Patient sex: F
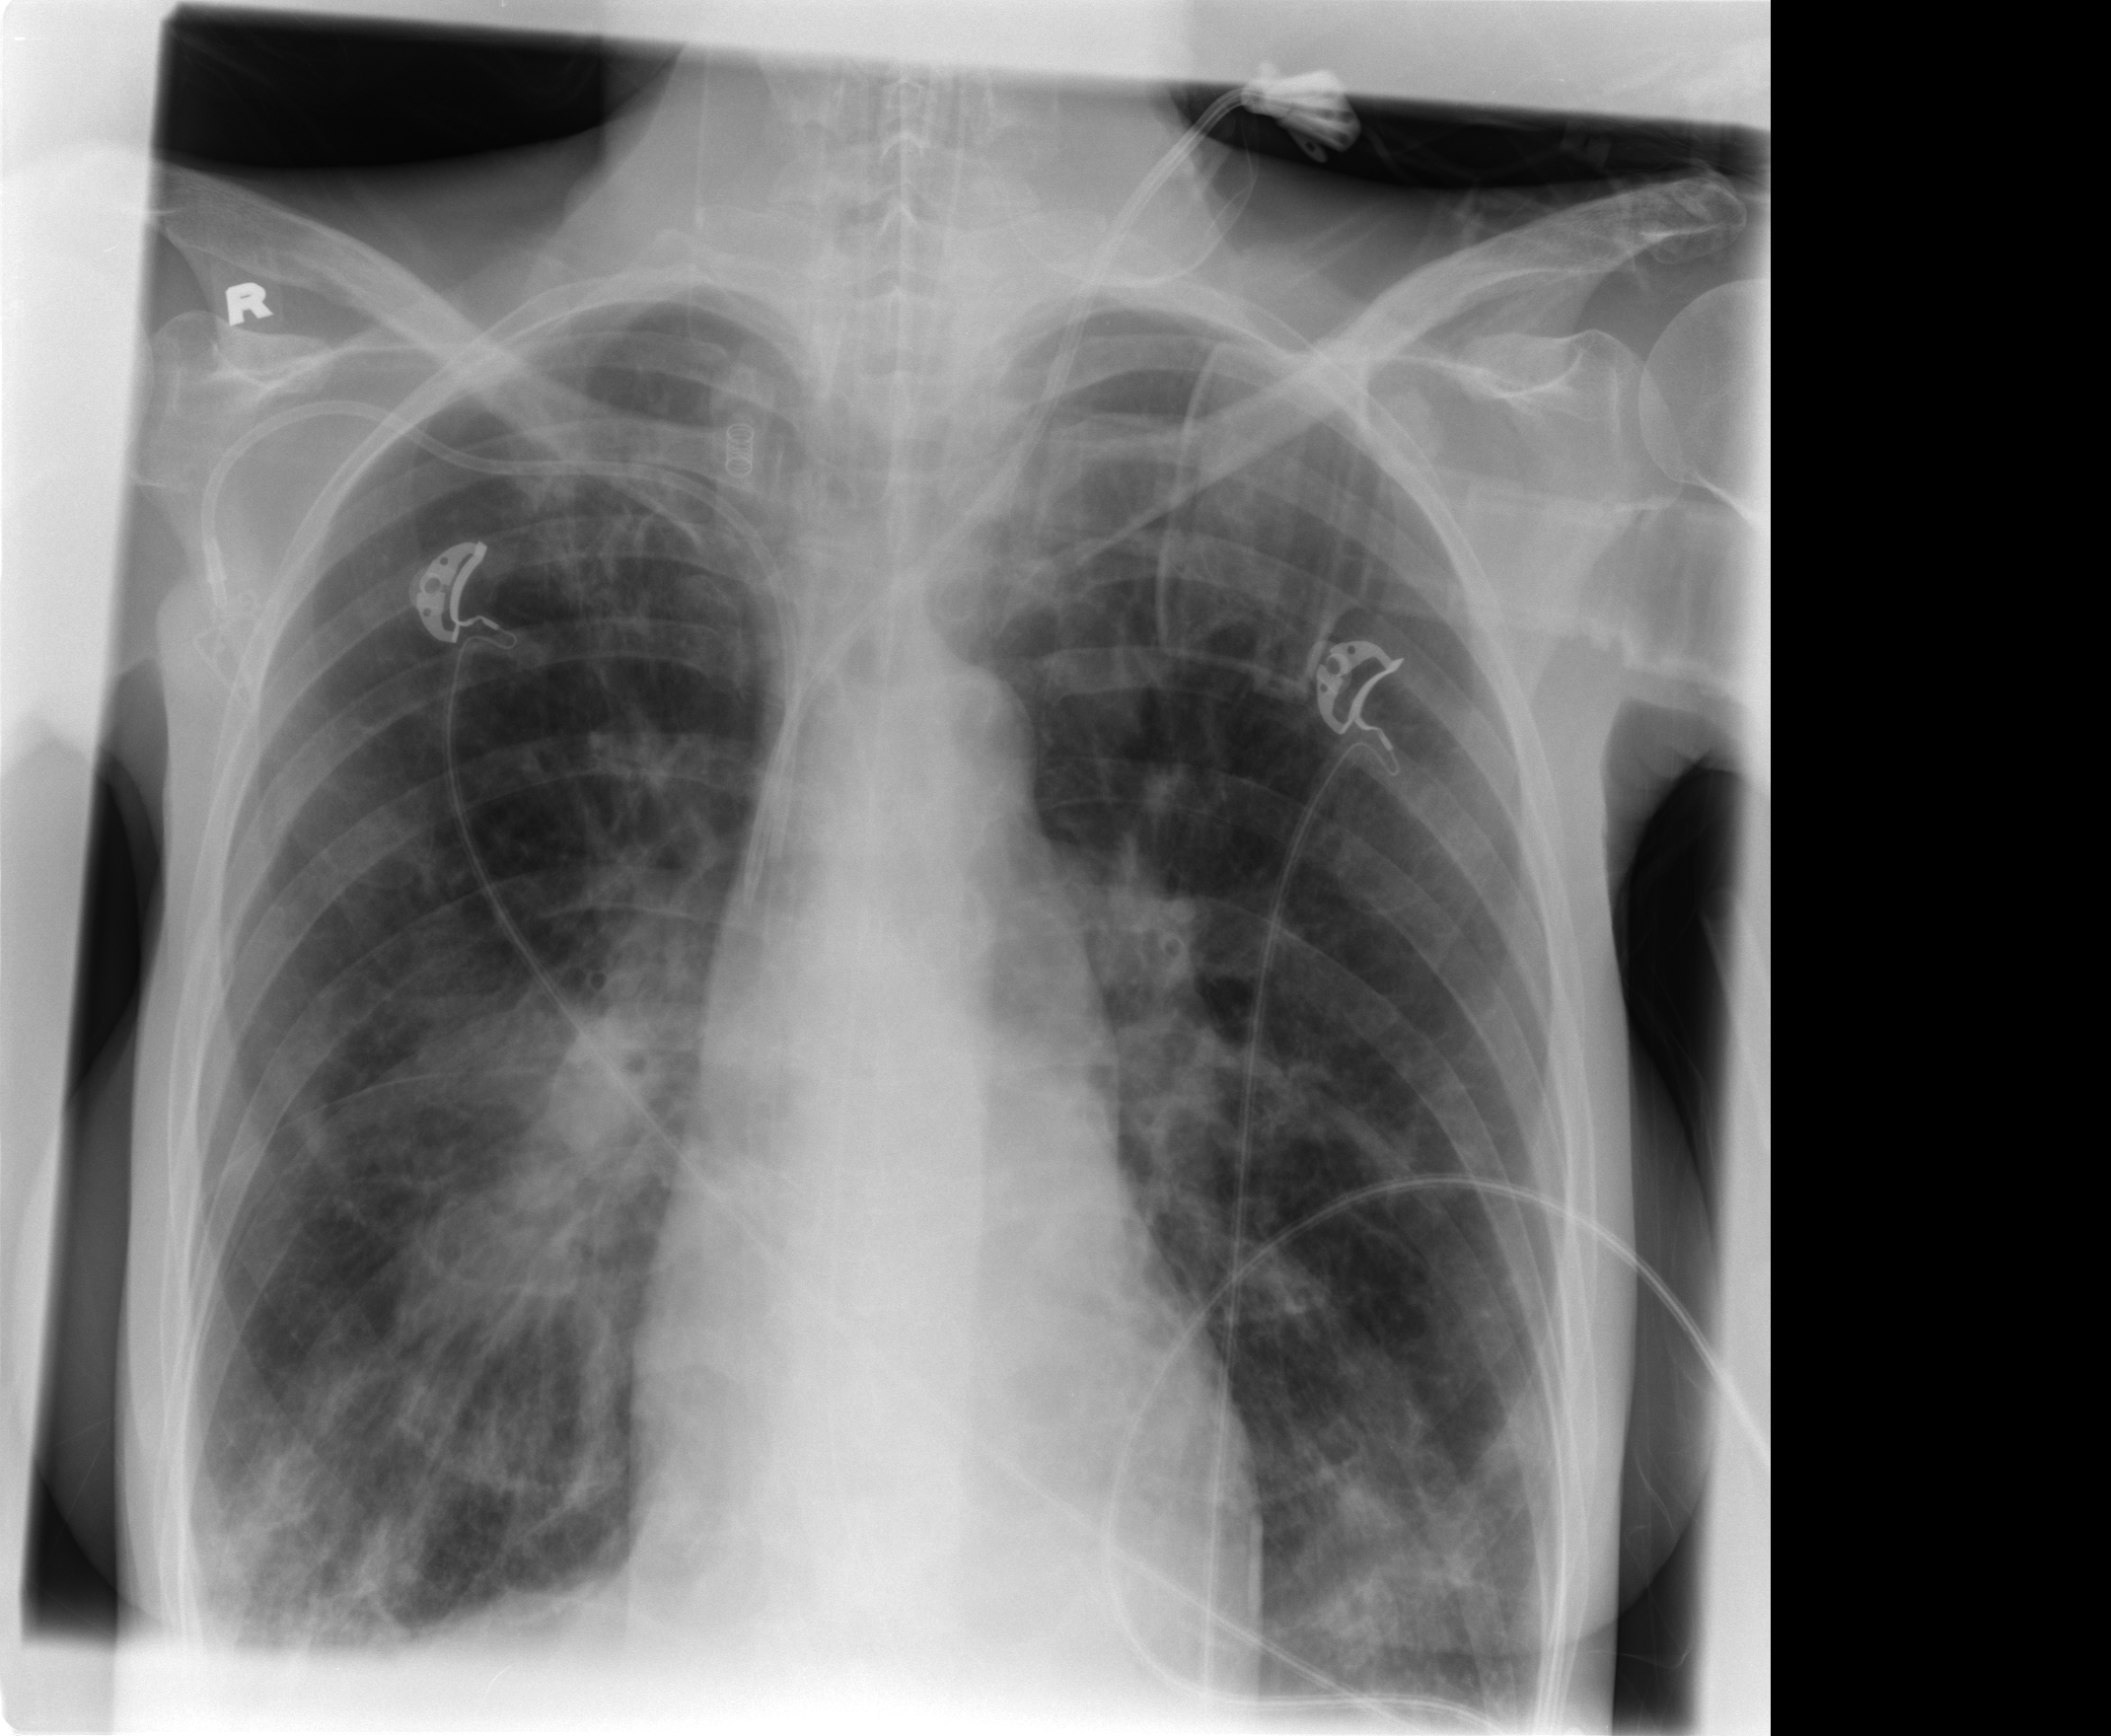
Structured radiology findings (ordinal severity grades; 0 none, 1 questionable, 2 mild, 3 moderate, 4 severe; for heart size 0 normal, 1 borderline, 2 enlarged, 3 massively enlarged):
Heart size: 0
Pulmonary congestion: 0
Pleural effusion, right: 0
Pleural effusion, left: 0
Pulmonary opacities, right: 1
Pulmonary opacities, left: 0
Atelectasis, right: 2
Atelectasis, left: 2